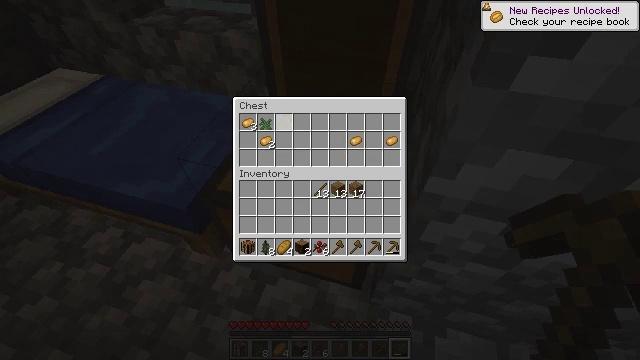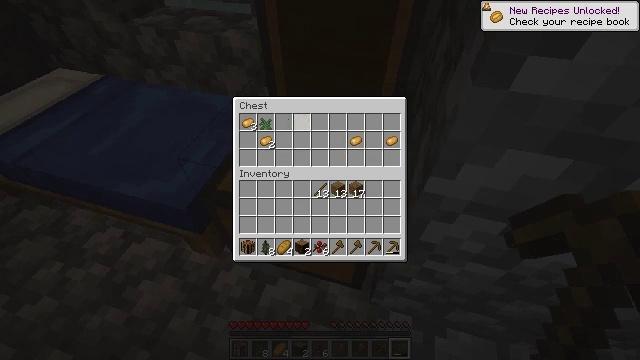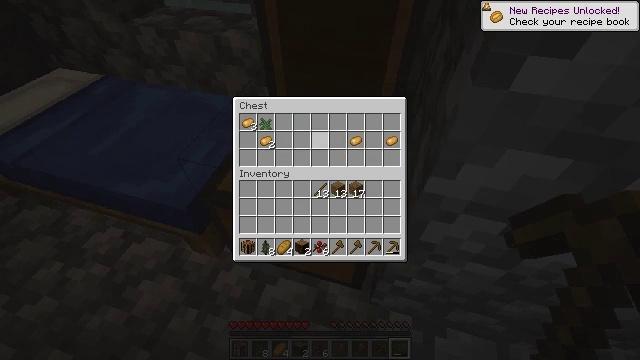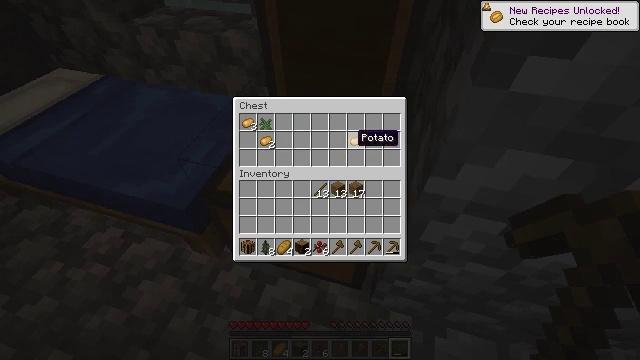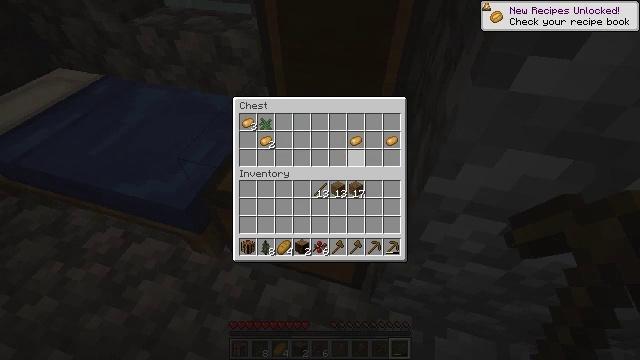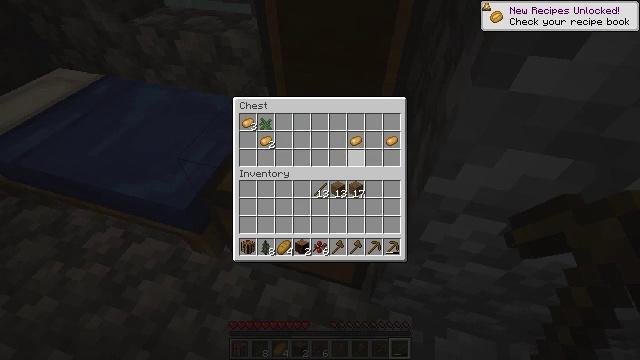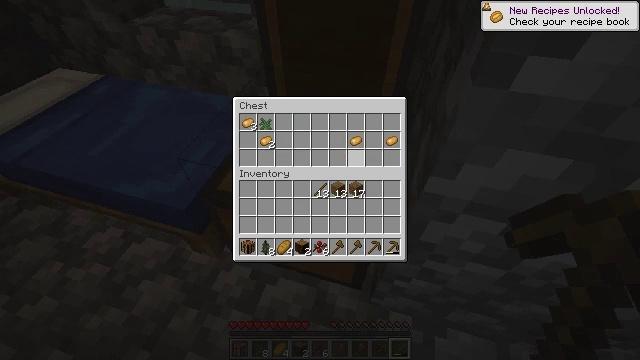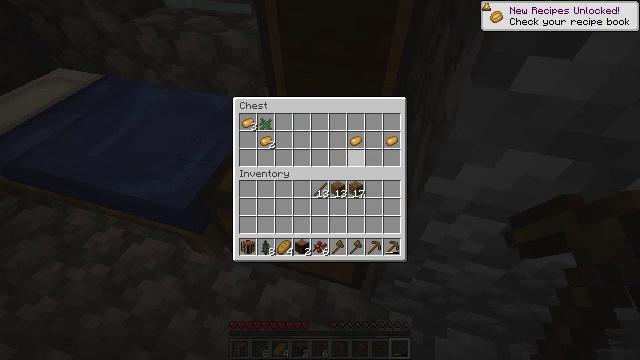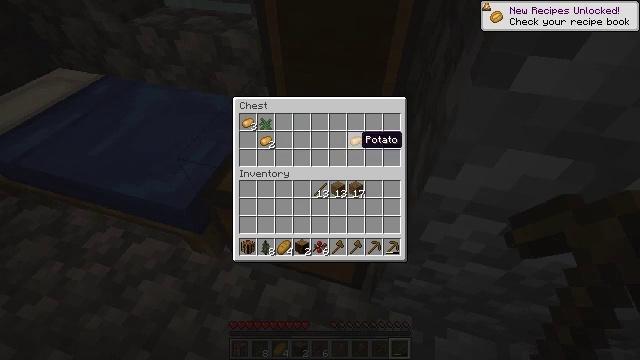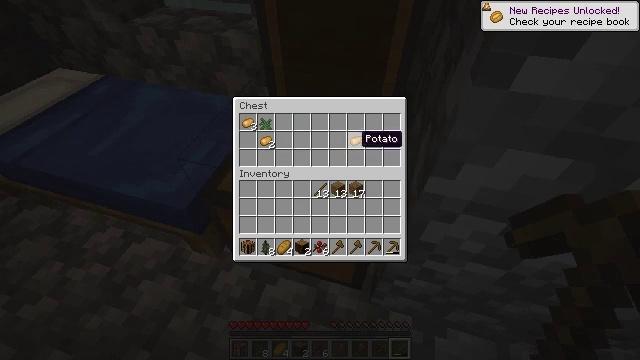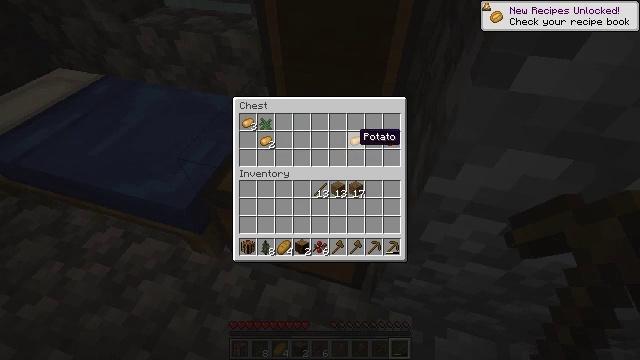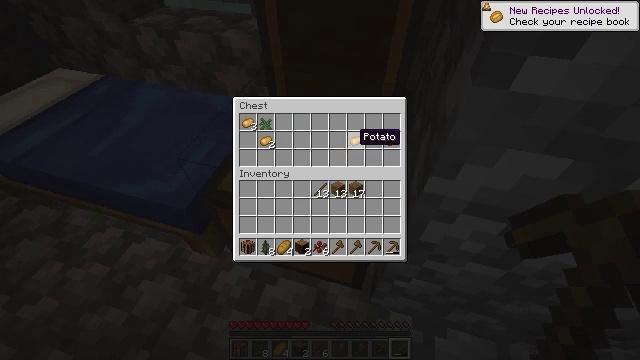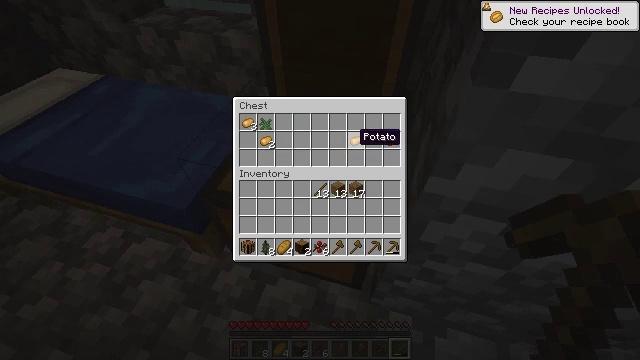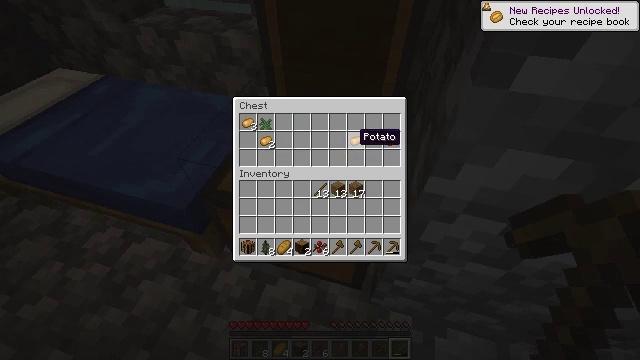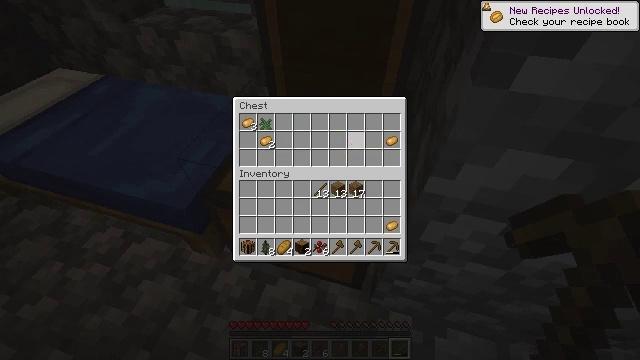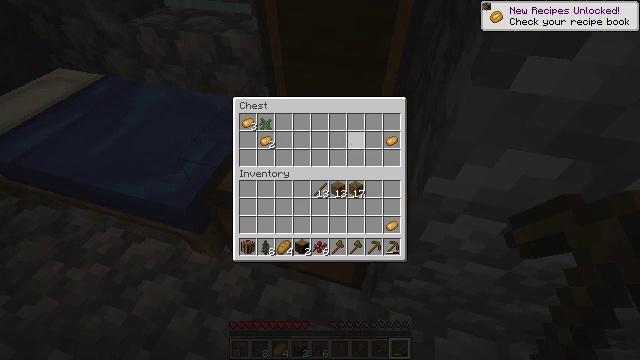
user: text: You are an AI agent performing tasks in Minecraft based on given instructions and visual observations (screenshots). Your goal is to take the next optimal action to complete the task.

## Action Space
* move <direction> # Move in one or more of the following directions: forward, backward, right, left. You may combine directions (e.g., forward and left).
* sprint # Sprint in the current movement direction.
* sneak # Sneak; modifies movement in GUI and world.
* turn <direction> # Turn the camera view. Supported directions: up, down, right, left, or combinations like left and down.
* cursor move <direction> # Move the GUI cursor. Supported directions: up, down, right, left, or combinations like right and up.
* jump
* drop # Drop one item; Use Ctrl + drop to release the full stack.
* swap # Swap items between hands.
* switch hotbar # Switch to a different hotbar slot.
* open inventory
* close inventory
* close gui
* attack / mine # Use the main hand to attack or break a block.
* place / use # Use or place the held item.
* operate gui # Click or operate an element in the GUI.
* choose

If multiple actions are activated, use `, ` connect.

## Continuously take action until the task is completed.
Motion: motion action
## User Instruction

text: Punch the spruce leaves to get saplings.
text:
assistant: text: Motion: sneak, cursor move right
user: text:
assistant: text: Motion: sneak, cursor move right and down
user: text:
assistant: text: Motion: sneak, cursor move right and down
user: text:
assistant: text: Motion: sneak, cursor move right
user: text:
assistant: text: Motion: sneak
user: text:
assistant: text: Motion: sneak
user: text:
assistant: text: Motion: sneak
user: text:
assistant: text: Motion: sneak
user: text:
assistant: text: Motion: sneak
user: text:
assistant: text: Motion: sneak
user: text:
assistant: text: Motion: sneak
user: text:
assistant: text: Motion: sneak
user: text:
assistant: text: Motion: sneak
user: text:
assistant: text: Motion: sneak, operate gui
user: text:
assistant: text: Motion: sneak, operate gui
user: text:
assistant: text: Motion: sneak, operate gui
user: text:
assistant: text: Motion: sneak, cursor move right
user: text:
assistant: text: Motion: sneak, cursor move right
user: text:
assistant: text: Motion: sneak, cursor move right
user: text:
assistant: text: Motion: sneak
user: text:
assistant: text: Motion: sneak
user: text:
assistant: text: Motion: sneak, cursor move left
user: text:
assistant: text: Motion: sneak
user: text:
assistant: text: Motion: sneak
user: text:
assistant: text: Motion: sneak, operate gui
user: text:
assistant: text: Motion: sneak, operate gui
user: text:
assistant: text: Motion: sneak, cursor move left, operate gui
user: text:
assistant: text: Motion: sneak, cursor move left
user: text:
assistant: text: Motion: sneak, cursor move left
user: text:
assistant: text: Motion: sneak, cursor move left